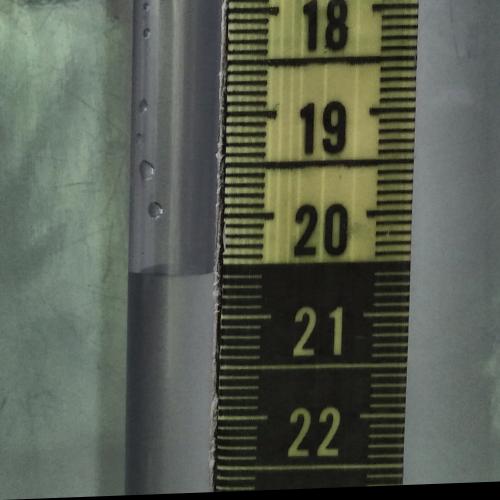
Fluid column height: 20.6 cm